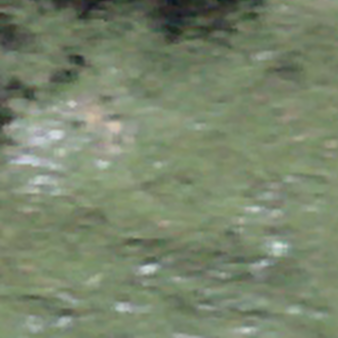
Label: other